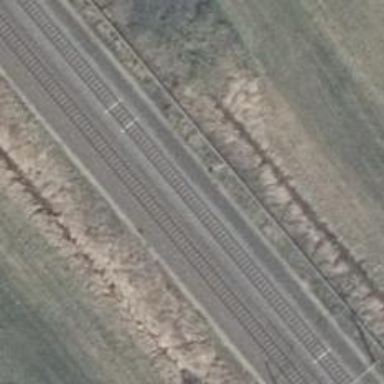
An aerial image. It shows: Railway signal.